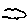
Label: cloud